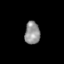
Tissue: skin
Cell type: T cells
Senescence score: 0.6866
Nuclear area (px): 340
Mean DAPI intensity: 145.332